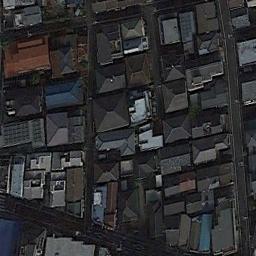
Label: residential